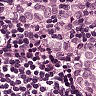
Metastatic tissue present: yes